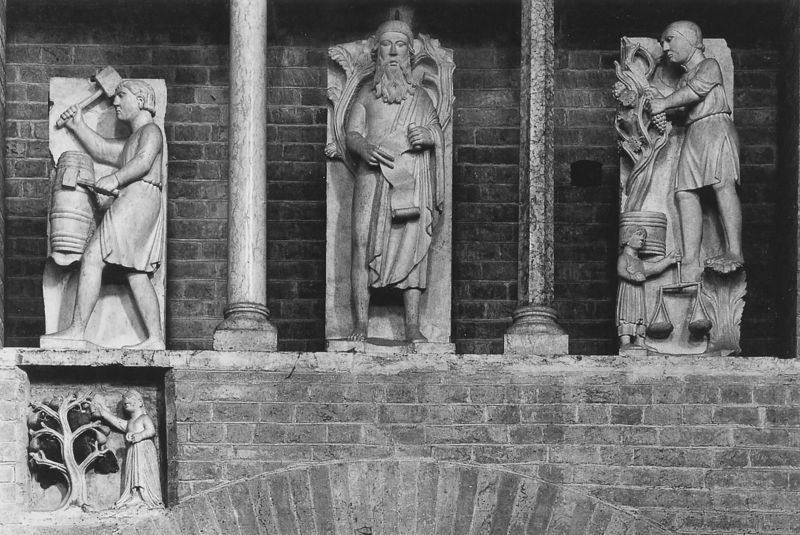
Titel: Baptisterium in Parma
Standort: Parma, Baptisterium (EU - I - Emilia-Romagna)
Schlagwörter: baum, mann, frau, männer, säule, säulen, bart, bibel, stein, tragen, bild, innenraum, kirche, gewand, gotik, früchte, statue, trauben, apfel, relief, italien, mauer, ziegel, figuren, wein, lesen, bildhauerei, foto, eva, waage, wage, balustrade, fass, skulpturen, handwerk, handwerker, statuen, sklave, christus, grab, jesus, hammer, hämmern, mittelalter, schriftrolle, gelehrter, heilige, weinfass, traube, weintraube, rebe, reben, gothik, lese, weinlese, weinranke, wiege, küfer, weinreben, winzer, akanthus, skultpur, ernten, traubenernte, weinernte, bauskulptur, böttcher, kelter, weinherstellung, rebem, evba, chirsus, sklavbe